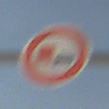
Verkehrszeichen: UeberholverbotKraftfahrzeuge
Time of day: MorningAfternoon
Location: Outdoor (Suburban)
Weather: PartlyCloudy
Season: NotSpecified
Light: Natural